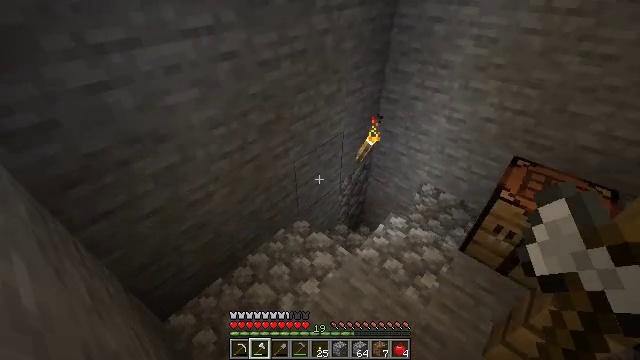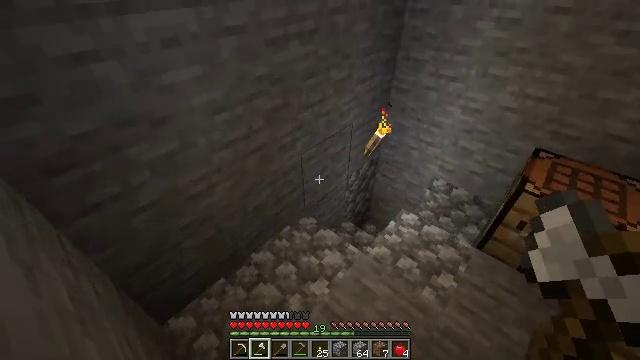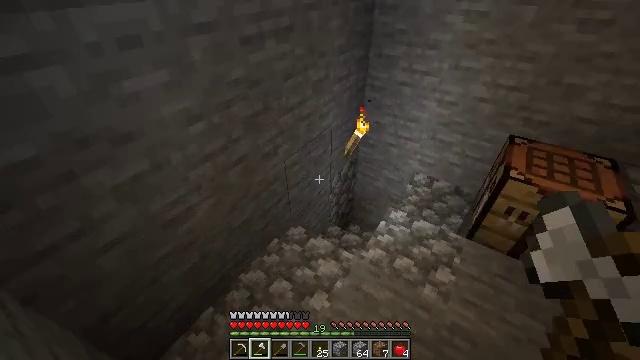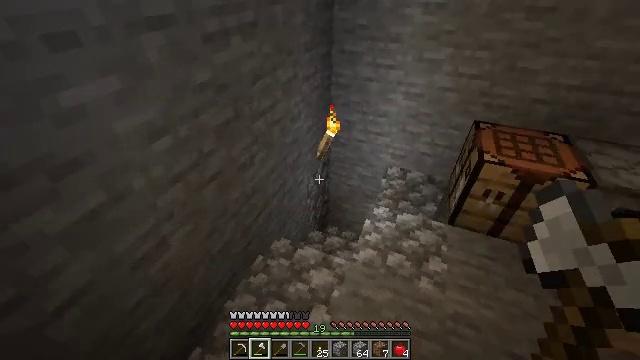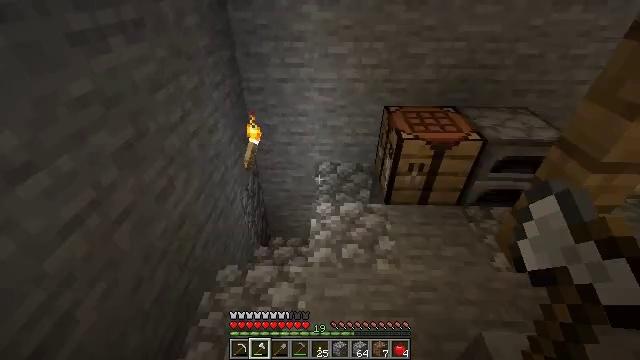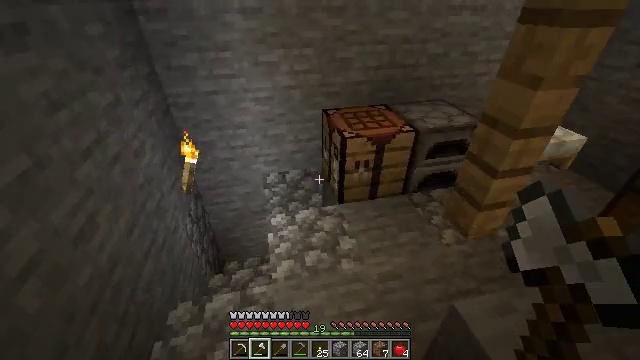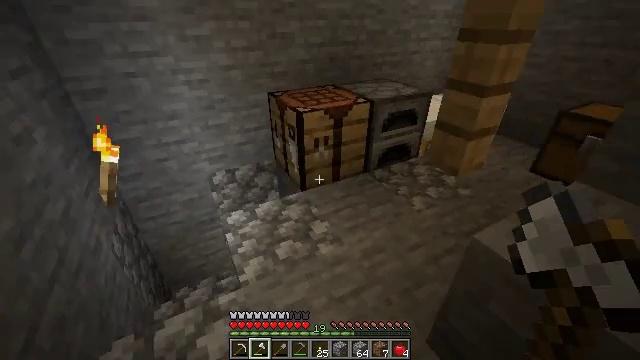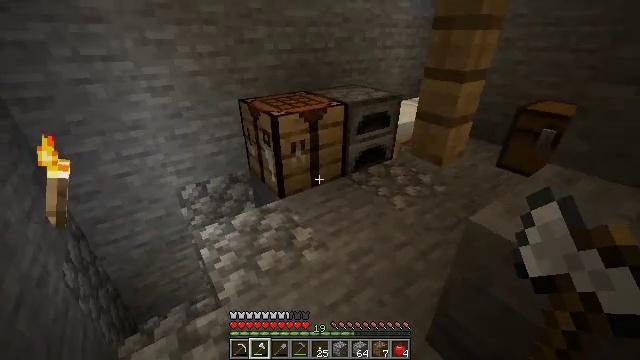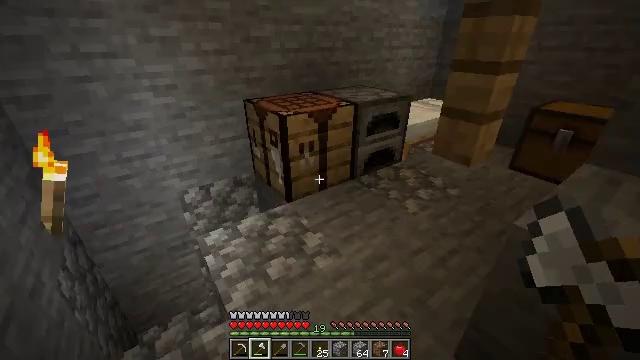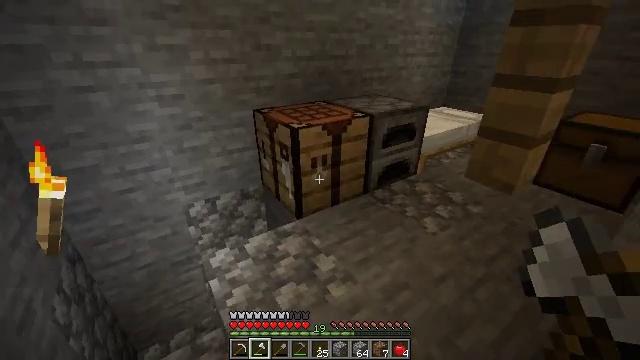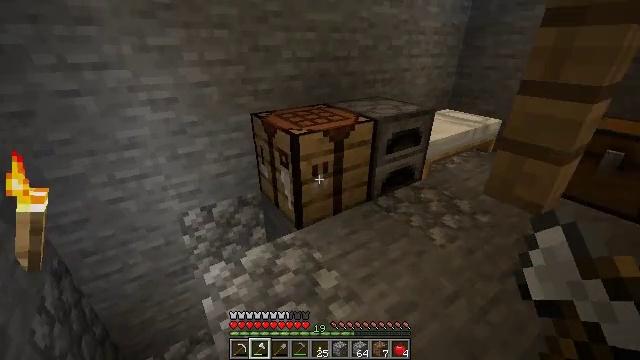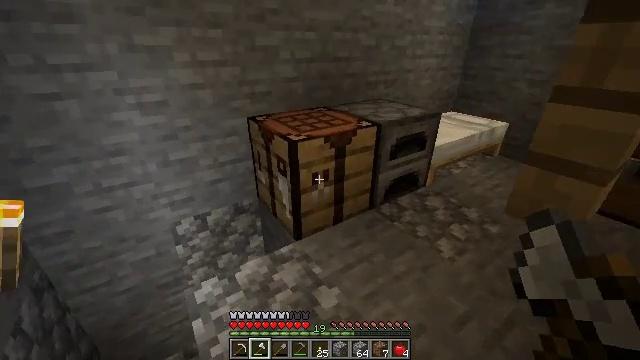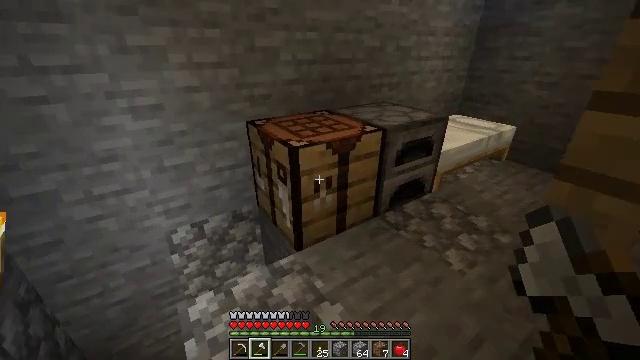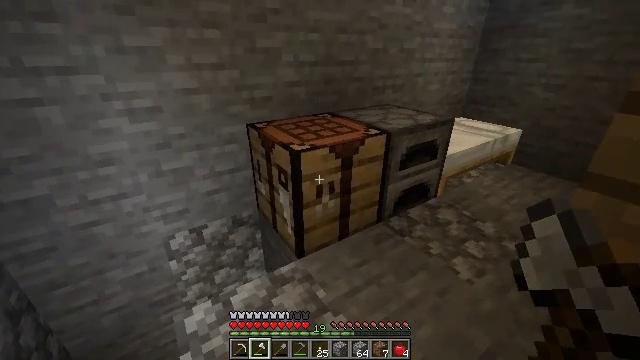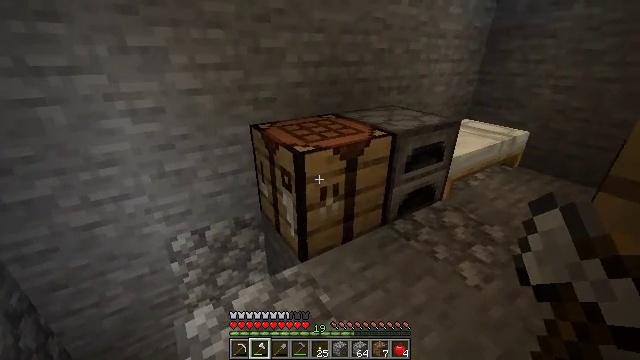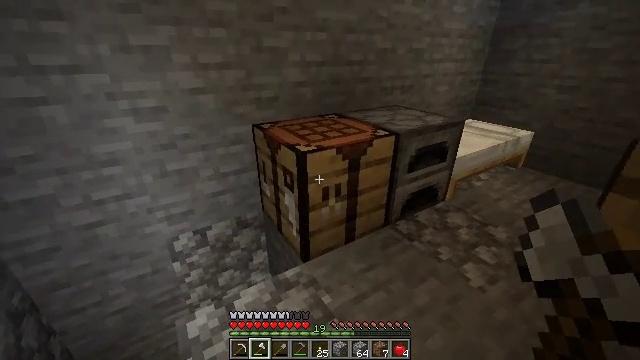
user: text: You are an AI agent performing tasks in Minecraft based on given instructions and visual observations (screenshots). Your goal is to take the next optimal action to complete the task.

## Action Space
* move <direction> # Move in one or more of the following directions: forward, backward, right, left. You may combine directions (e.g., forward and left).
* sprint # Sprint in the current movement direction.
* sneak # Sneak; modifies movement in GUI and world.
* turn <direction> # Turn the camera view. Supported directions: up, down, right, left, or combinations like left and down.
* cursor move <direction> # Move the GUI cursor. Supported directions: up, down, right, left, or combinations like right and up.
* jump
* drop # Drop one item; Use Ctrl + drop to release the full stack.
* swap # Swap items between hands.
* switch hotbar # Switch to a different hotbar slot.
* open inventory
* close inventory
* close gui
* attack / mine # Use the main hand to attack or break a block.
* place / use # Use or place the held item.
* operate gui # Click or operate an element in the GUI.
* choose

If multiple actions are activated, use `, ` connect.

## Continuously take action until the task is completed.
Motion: motion action
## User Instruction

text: Make a diamond chestplate in the crafting table.
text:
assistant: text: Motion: move forward and move left
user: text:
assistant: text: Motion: move forward and move left, turn right
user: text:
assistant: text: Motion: move forward and move left, turn right
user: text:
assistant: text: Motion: move forward, turn right and up
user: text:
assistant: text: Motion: move forward, turn right and up
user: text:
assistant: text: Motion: move forward, turn right and up
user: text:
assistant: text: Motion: move forward, turn right and up
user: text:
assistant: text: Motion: move forward, turn up
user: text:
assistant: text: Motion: move forward, turn left and up
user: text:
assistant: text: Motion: move forward
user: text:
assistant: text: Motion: move forward
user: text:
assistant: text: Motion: no_op
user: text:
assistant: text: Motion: no_op
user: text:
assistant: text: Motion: no_op
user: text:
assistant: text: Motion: use / place
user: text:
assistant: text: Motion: use / place
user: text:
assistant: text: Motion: no_op
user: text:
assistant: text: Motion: no_op
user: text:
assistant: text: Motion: no_op
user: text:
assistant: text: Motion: open gui
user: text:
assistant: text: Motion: no_op
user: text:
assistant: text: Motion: no_op
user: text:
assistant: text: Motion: no_op
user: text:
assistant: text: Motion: no_op
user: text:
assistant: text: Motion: no_op
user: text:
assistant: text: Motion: cursor move right
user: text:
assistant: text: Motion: cursor move right and up
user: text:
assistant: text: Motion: no_op
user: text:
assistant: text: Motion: cursor move left
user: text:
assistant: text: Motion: cursor move left